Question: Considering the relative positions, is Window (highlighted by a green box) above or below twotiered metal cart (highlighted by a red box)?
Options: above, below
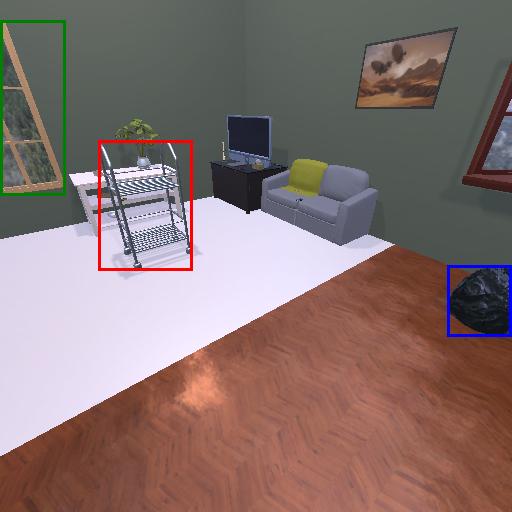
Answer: above